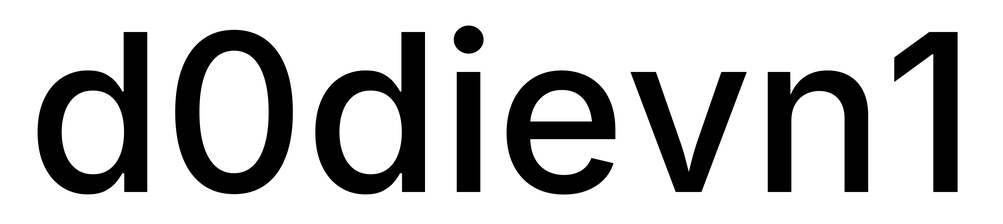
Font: Inter_Medium